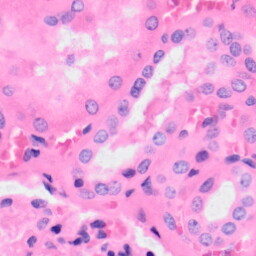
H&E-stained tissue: Kidney